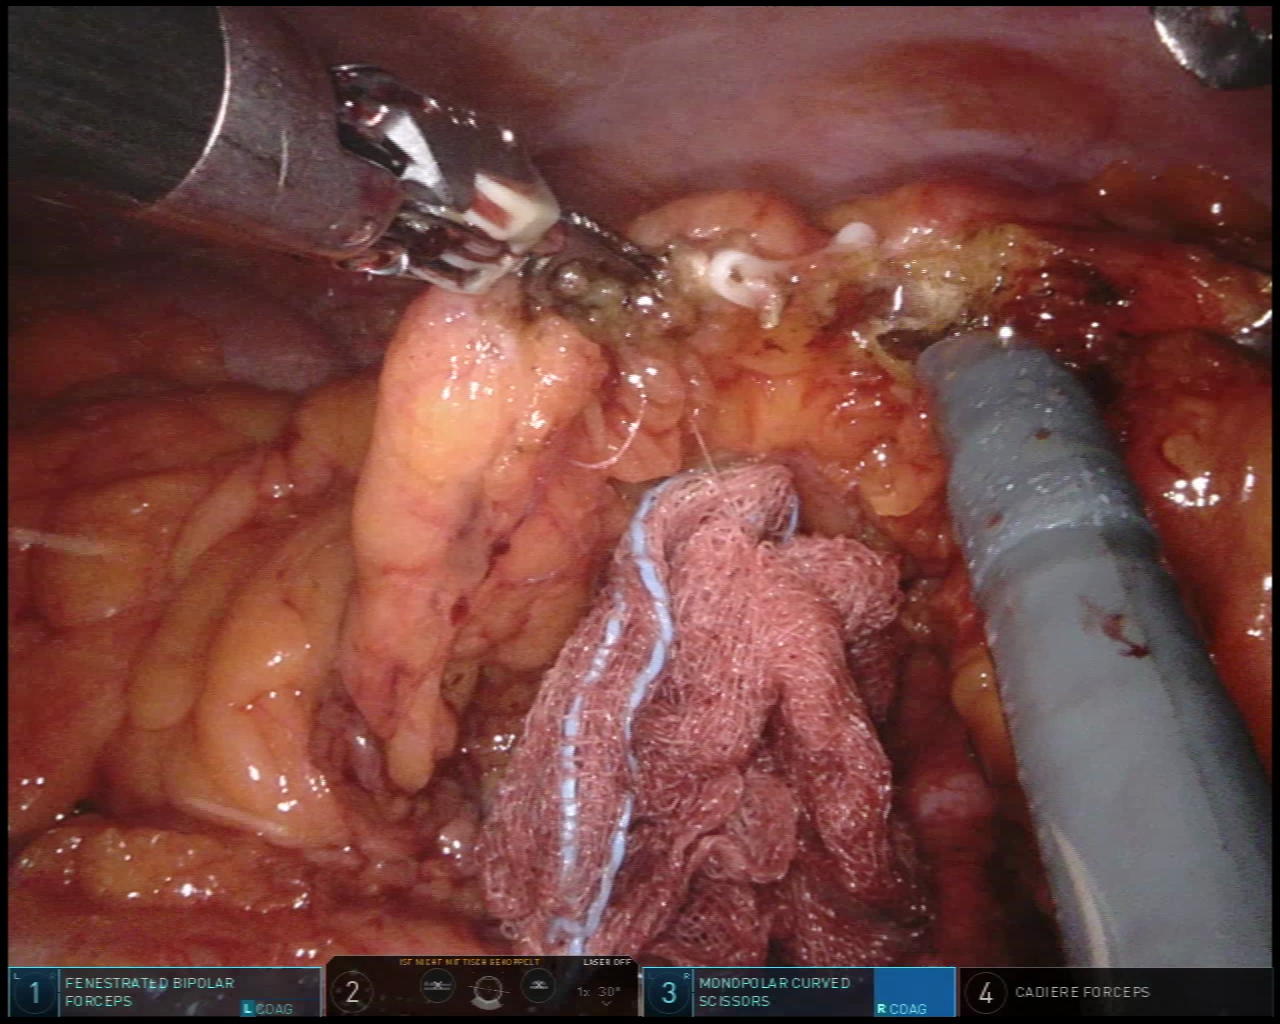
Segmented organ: ureter
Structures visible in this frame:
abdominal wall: yes
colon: yes
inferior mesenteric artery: no
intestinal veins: no
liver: no
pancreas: no
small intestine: no
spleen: no
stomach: no
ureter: yes
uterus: no
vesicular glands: no